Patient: sex F, age 35
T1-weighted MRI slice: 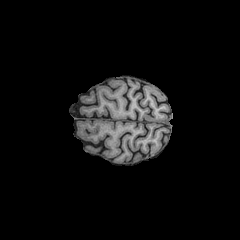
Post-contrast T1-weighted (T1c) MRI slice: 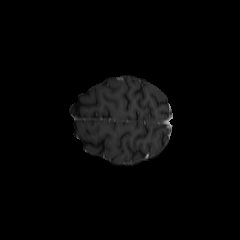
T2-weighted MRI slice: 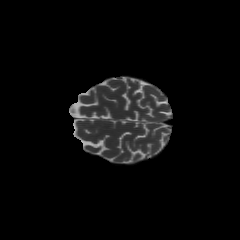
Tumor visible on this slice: no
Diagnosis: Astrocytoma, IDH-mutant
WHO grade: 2